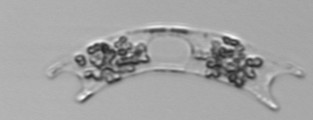
Label: Eucampia